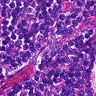
Metastatic tissue present: no